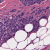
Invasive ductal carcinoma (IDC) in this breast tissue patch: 0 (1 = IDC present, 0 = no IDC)